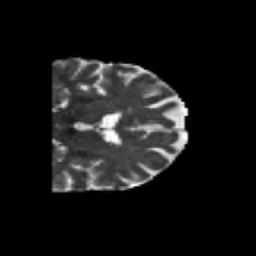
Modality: T2w
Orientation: coronal
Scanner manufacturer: siemens
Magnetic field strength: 3 T
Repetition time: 6.8 s
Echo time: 0.093 s